Aerial crown-view tile of a tropical tree (Barro Colorado Island, Panama), acquired 20240918:
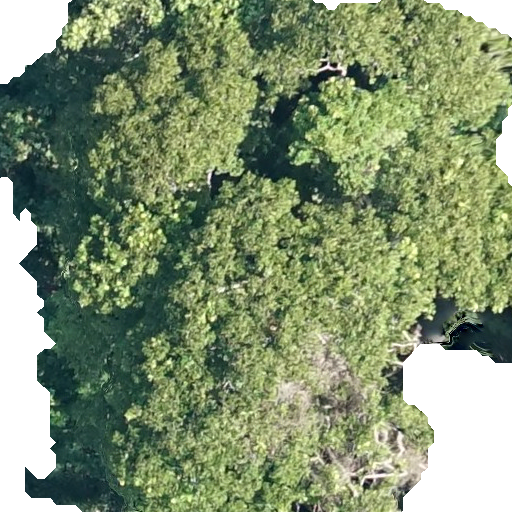
Species: Dipteryx oleifera
GBIF accepted scientific name: Dipteryx oleifera
Crown area: 417.892 m²